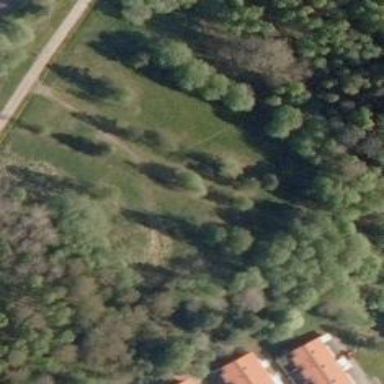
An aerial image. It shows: Path with excellent visibility for trail.